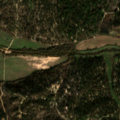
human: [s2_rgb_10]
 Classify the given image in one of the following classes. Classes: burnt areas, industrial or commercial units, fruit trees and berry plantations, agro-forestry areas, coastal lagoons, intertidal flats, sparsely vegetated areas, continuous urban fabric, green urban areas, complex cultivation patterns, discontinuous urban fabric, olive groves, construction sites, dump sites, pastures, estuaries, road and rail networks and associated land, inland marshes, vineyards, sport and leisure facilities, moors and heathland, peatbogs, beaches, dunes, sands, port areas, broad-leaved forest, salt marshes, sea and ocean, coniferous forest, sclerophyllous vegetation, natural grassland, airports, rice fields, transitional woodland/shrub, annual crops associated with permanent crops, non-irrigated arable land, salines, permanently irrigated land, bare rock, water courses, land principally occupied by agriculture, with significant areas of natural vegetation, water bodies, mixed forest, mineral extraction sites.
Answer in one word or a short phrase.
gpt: permanently irrigated land, agro-forestry areas, broad-leaved forest, mixed forest